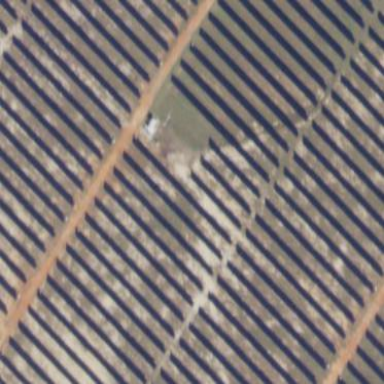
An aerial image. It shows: Solar photovoltaic panel generator.